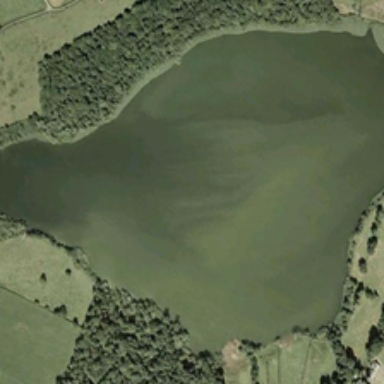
A pool around the oasis .